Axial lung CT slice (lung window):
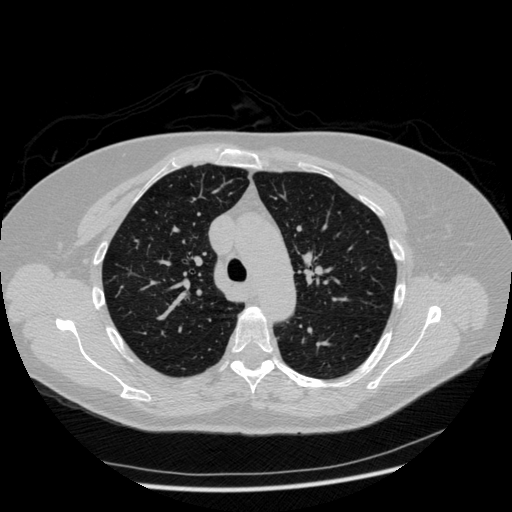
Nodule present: no